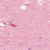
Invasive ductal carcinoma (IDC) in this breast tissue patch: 0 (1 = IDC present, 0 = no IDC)